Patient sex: F
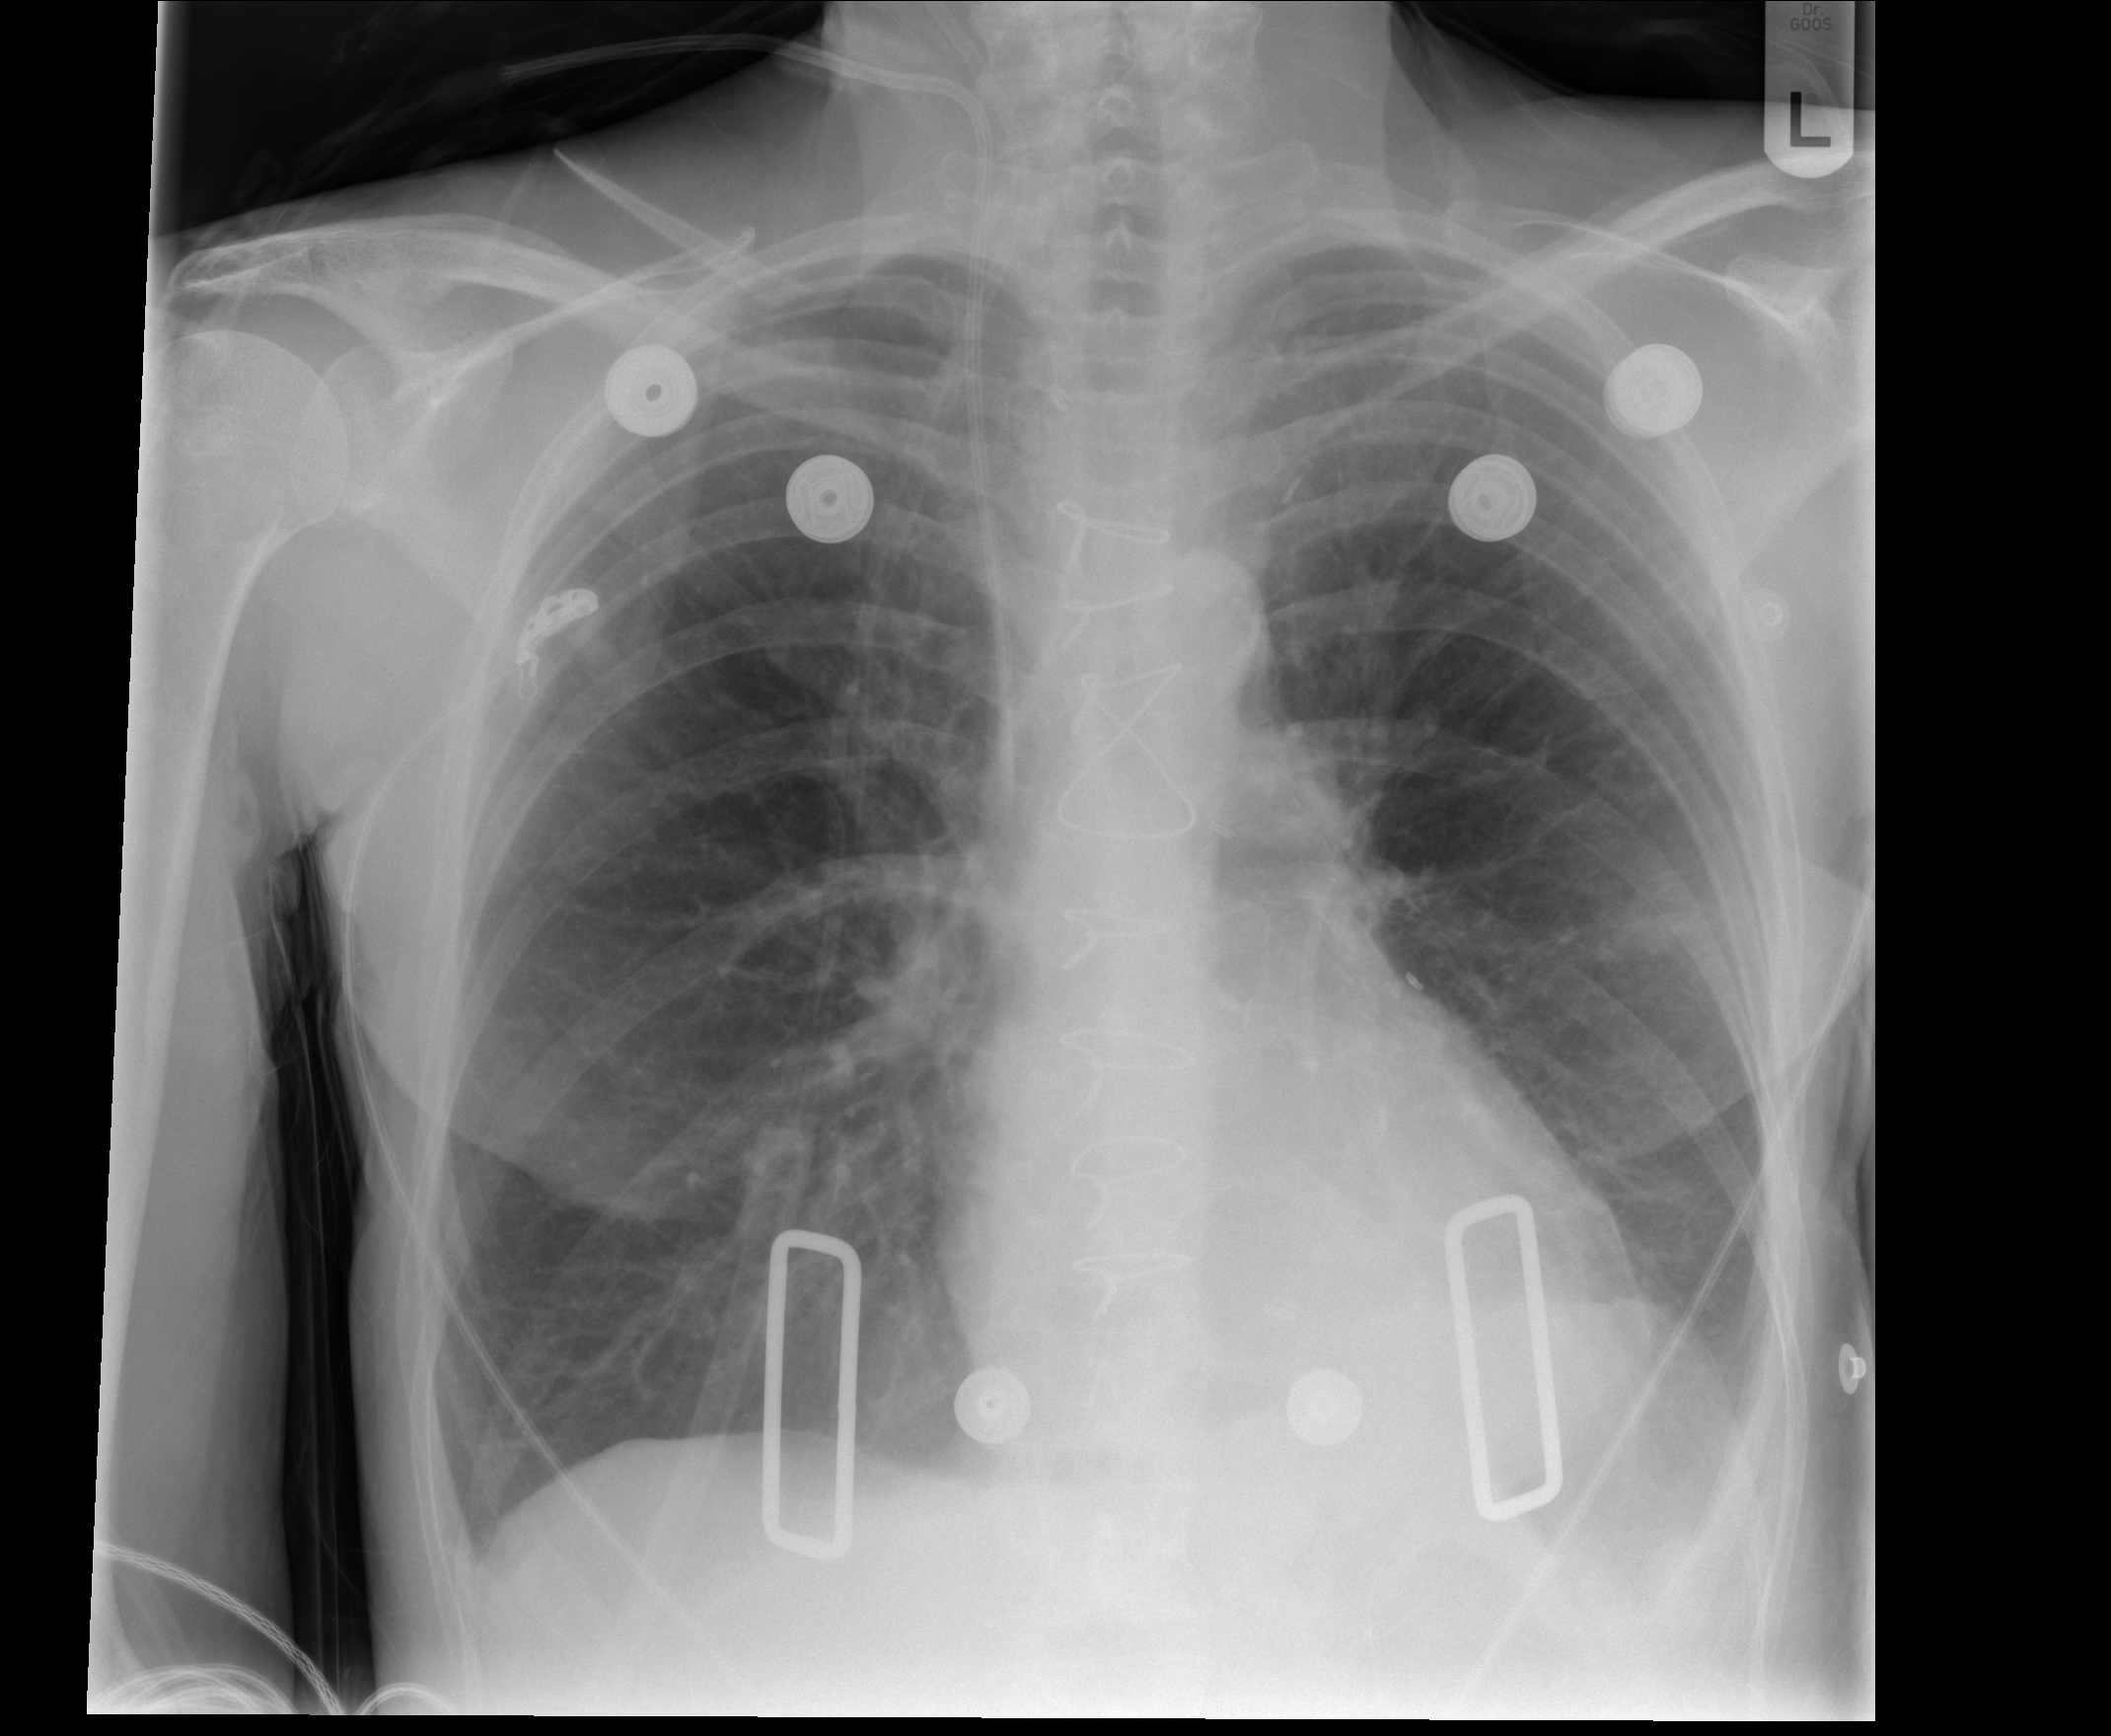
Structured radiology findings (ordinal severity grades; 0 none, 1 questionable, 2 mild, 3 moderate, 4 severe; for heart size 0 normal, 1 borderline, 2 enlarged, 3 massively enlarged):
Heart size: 0
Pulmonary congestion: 0
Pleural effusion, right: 0
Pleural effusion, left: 1
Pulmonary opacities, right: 0
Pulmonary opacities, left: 0
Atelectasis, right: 0
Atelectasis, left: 0